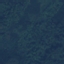
Land use / land cover class: Forest